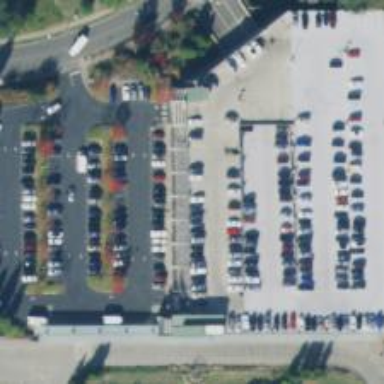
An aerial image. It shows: Parking area designed for buses as part of park and ride facility.